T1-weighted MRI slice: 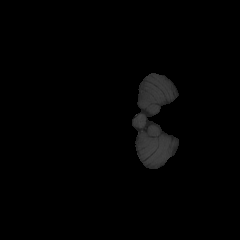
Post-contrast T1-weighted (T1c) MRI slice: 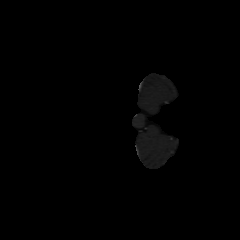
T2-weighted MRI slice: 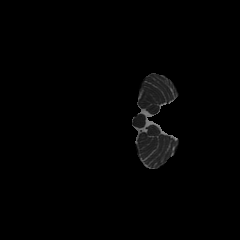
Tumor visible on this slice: no